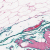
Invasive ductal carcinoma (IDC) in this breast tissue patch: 0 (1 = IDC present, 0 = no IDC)